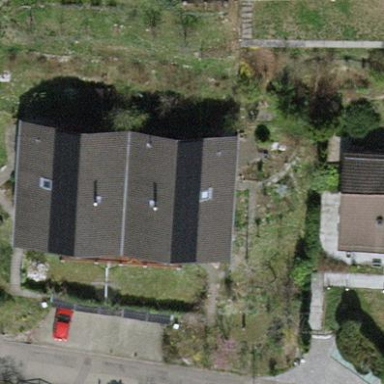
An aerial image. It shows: Residential building with grey gabled roof.